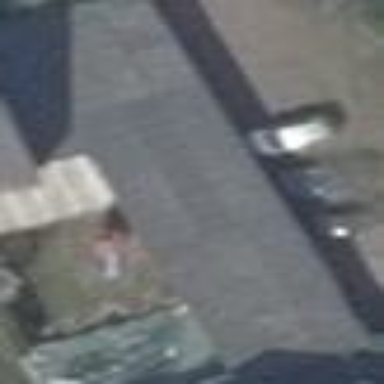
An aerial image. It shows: Garage building.